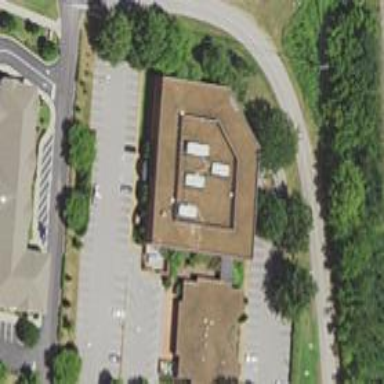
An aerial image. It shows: Commercial building.